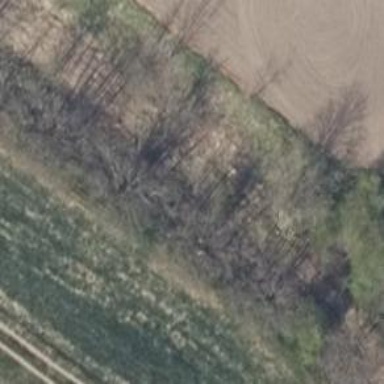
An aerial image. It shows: Row of deciduous broadleaved trees.